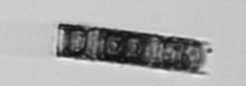
Label: Paralia_sulcata